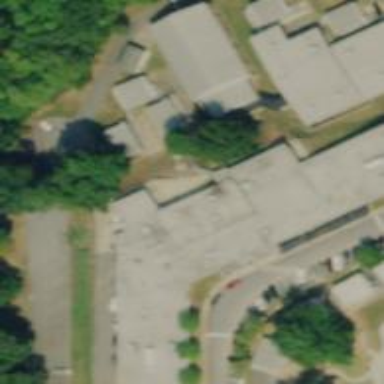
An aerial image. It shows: School.